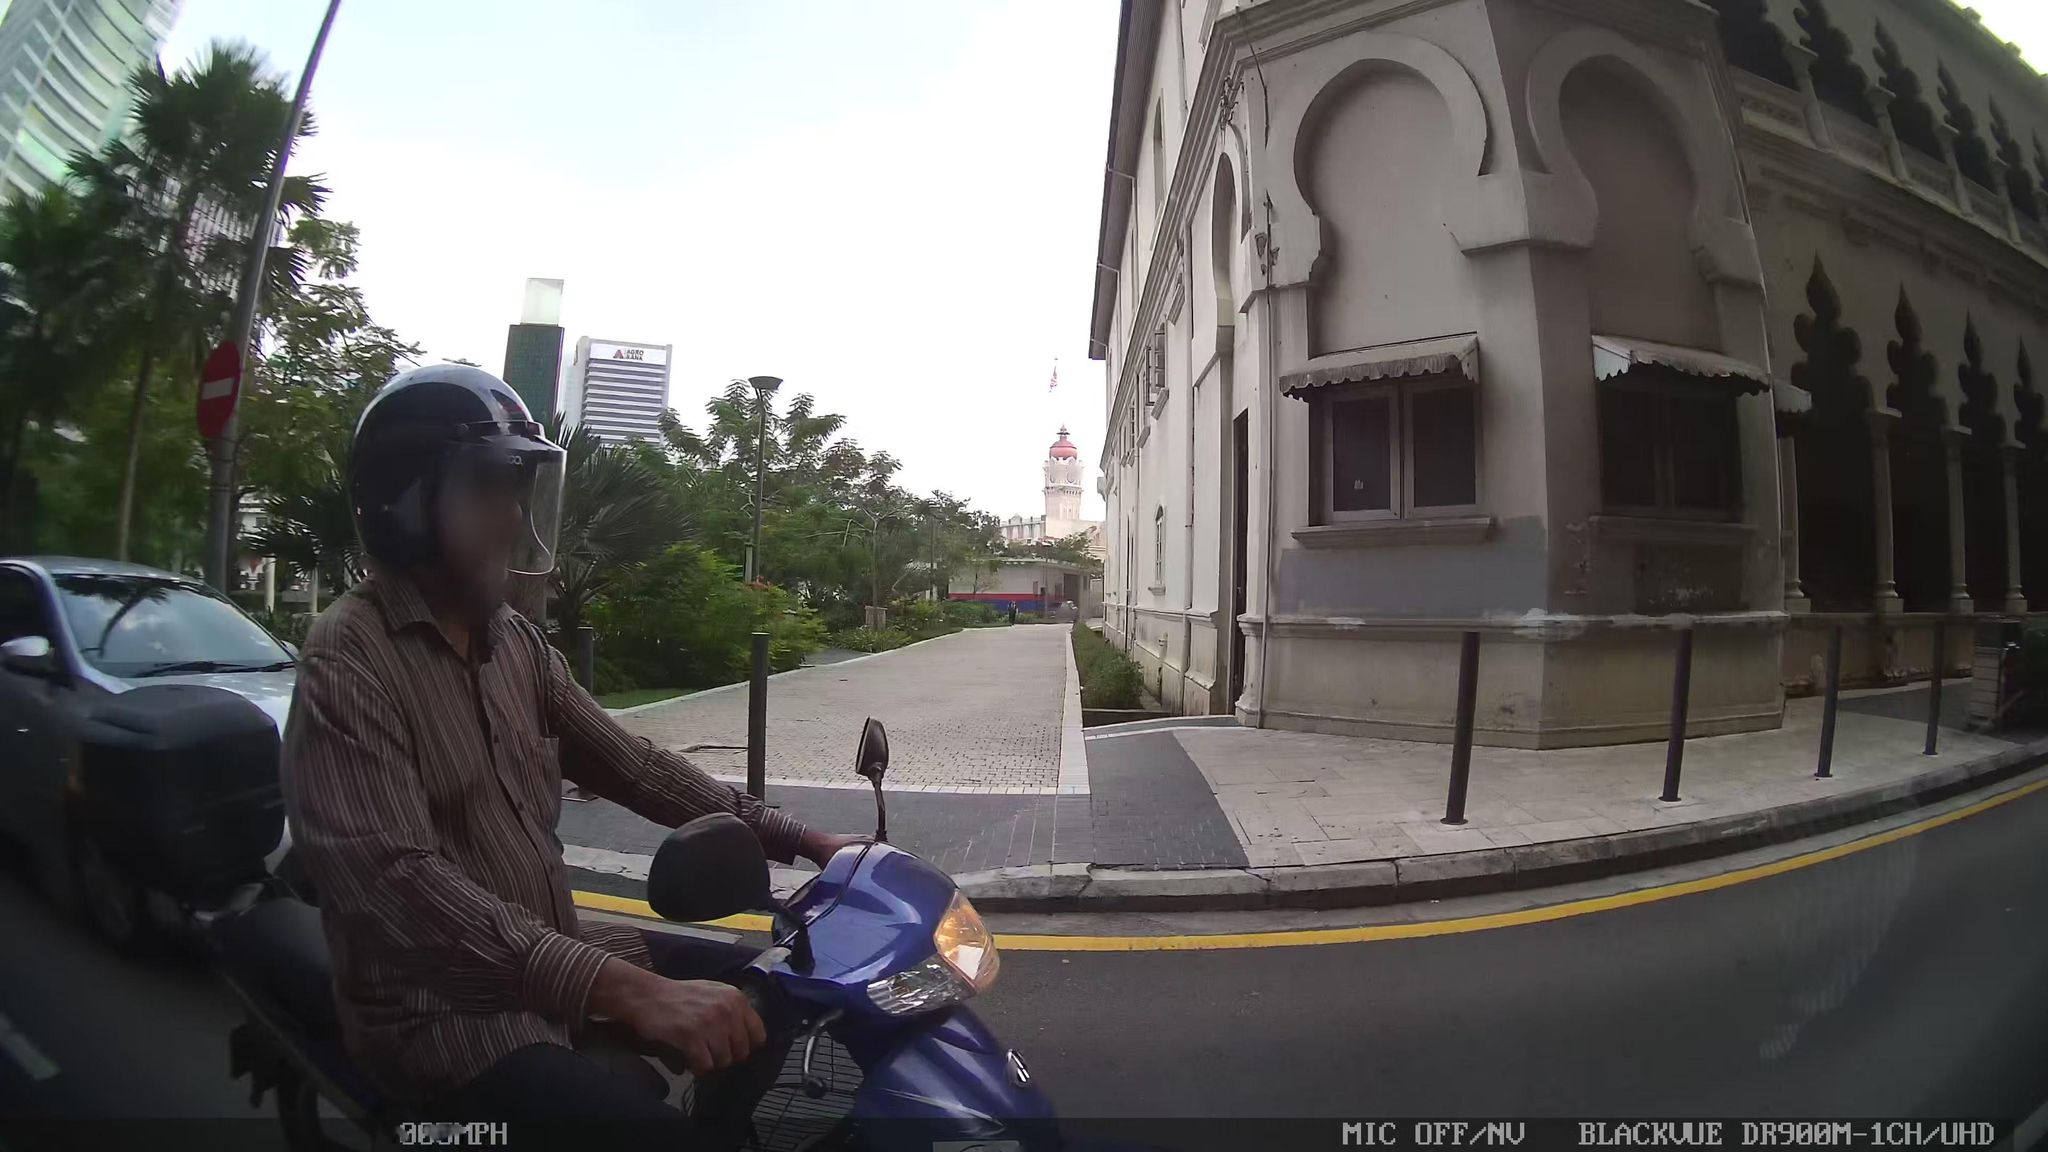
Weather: clear
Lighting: day
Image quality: good
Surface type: driving surface
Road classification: steps, corridor
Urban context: urban centre
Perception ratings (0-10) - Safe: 7.24, Lively: 8.92, Beautiful: 7.82, Boring: 3.12, Depressing: 6.34, Wealthy: 4.6